Question: I have a composable button, which can display a text or a loader, depending on state
'''
enum class State { NORMAL, LOADING }
@Composable
fun MyButton(onClick: () -> Unit, text: String, state: State) {
Button(onClick, Modifier.height(60.dp)) {
if (state == State.NORMAL) {
Text(text, fontSize = 32.sp)
} else {
CircularProgressIndicator(color = Color.Yellow)
}
}
}
'''
and I use it like this:
'''
MyButton(
onClick = {
state = if (state == State.NORMAL) State.LOADING else State.NORMAL
},
"hello",
state
)
'''
But the button shrinks when going to 'loading' state. How can I measure it in 'normal' state, to assign this measured width in 'loading' state later?

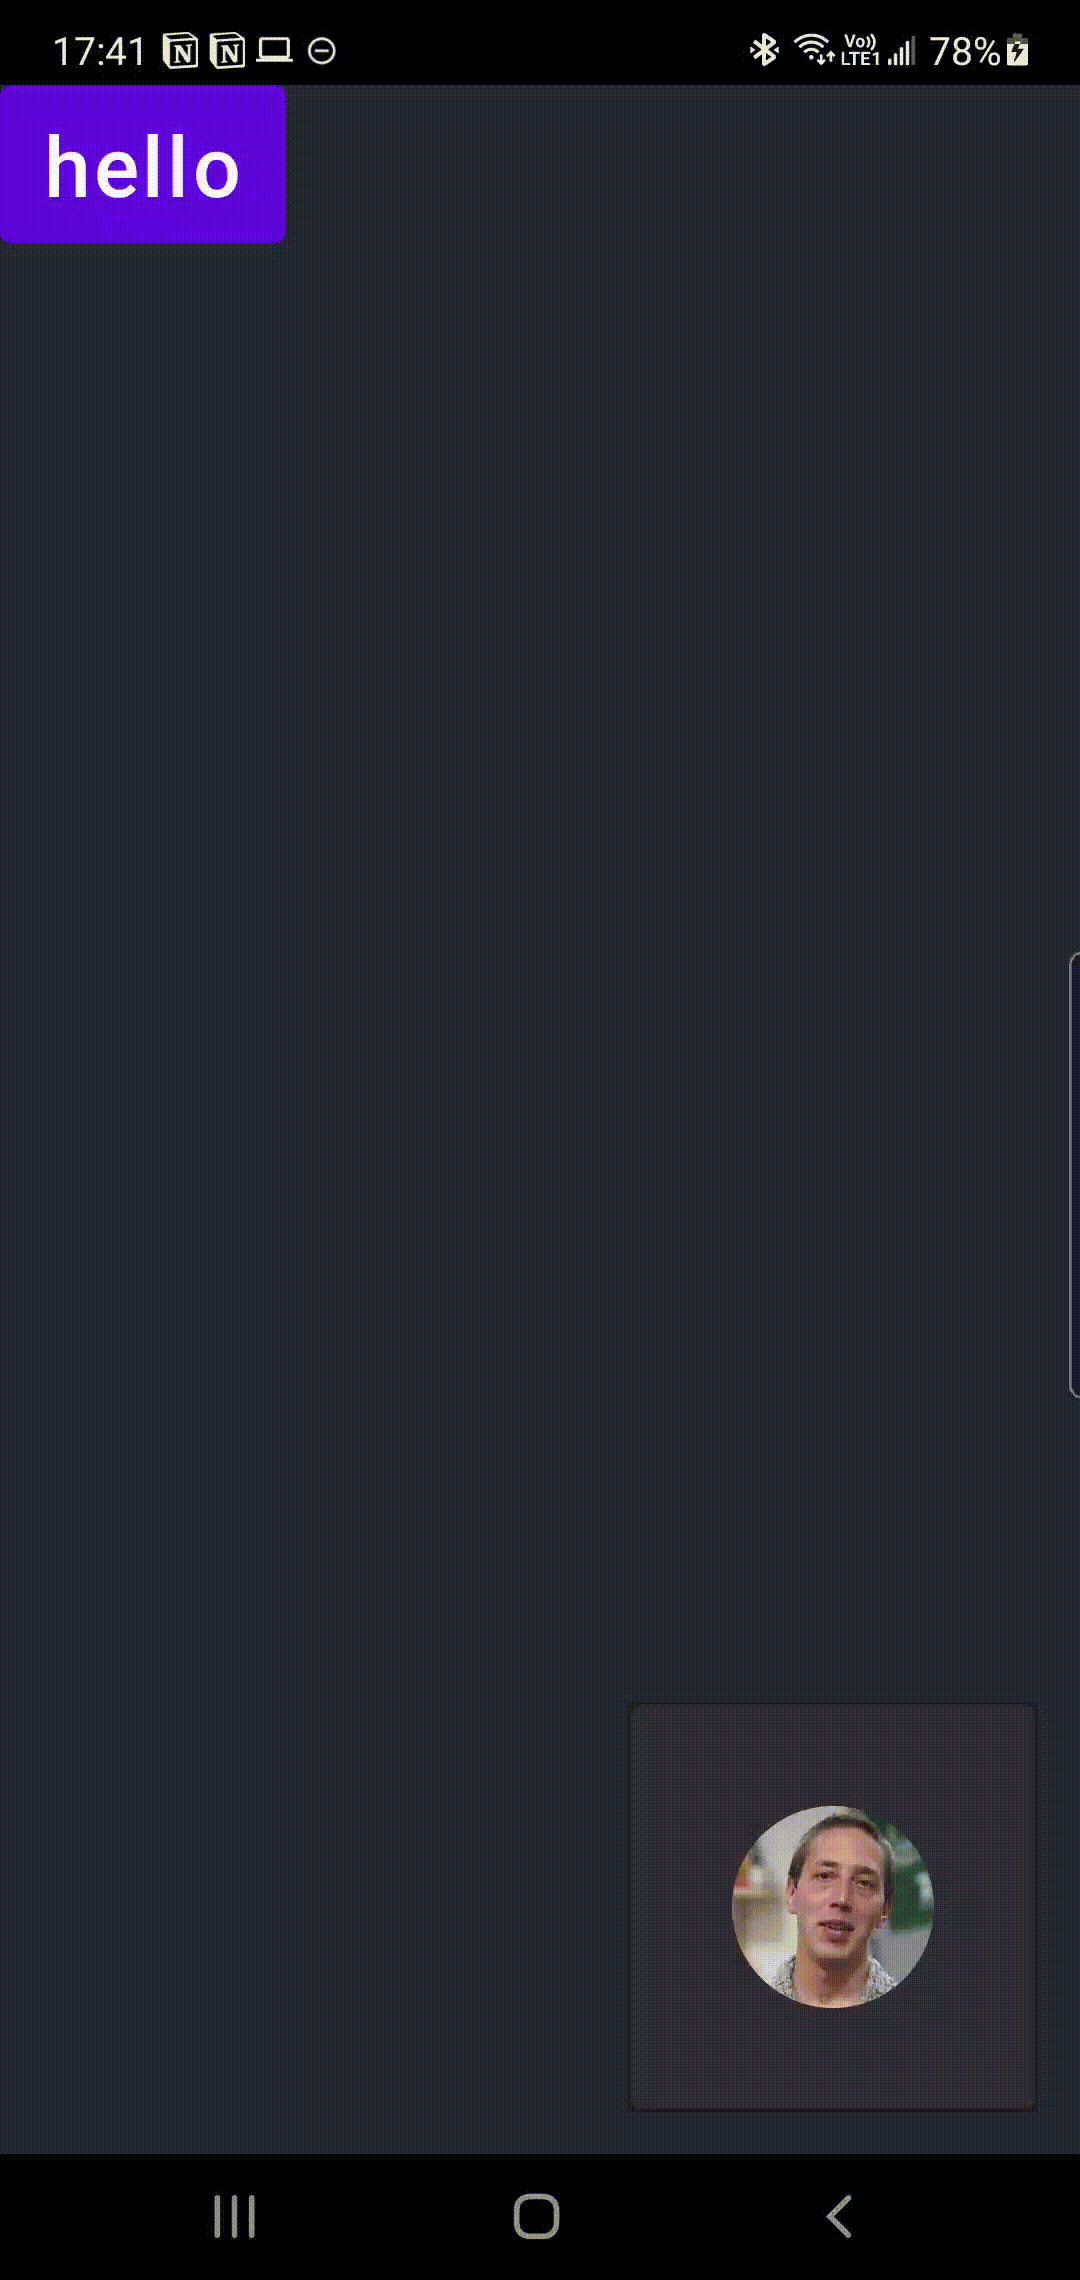
Answer: Assuming that the normal state comes before the loading state, you can use the 'onGloballyPositioned' modifier to get the size of 'Text' and apply it to the 'CircularProgressIndicator'.
Something like:
'''
@Composable
fun MyButton(onClick: () -> Unit, text: String, state: State) {
var sizeText by remember { mutableStateOf(IntSize.Zero) }
Button(onClick, Modifier.height(60.dp)) {
if (state == State.NORMAL) {
Text(text, fontSize = 32.sp,
modifier = Modifier.onGloballyPositioned {
sizeText = it.size
})
} else {
Box(Modifier.size(with(LocalDensity.current){ (sizeText.width).toDp()},with(LocalDensity.current){ (sizeText.height).toDp()}),
contentAlignment = Alignment.Center
) {
CircularProgressIndicator(color = Color.Yellow)
}
}
}
}
'''
<URL>